Field crop: maize
Growth stage: 2
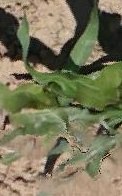
Species: maize